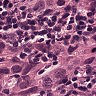
Metastatic tissue present: yes